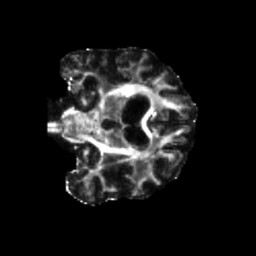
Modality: FA
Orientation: coronal
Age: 66
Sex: female
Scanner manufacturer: siemens
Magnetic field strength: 3 T
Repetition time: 5.25 s
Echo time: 0.08 s